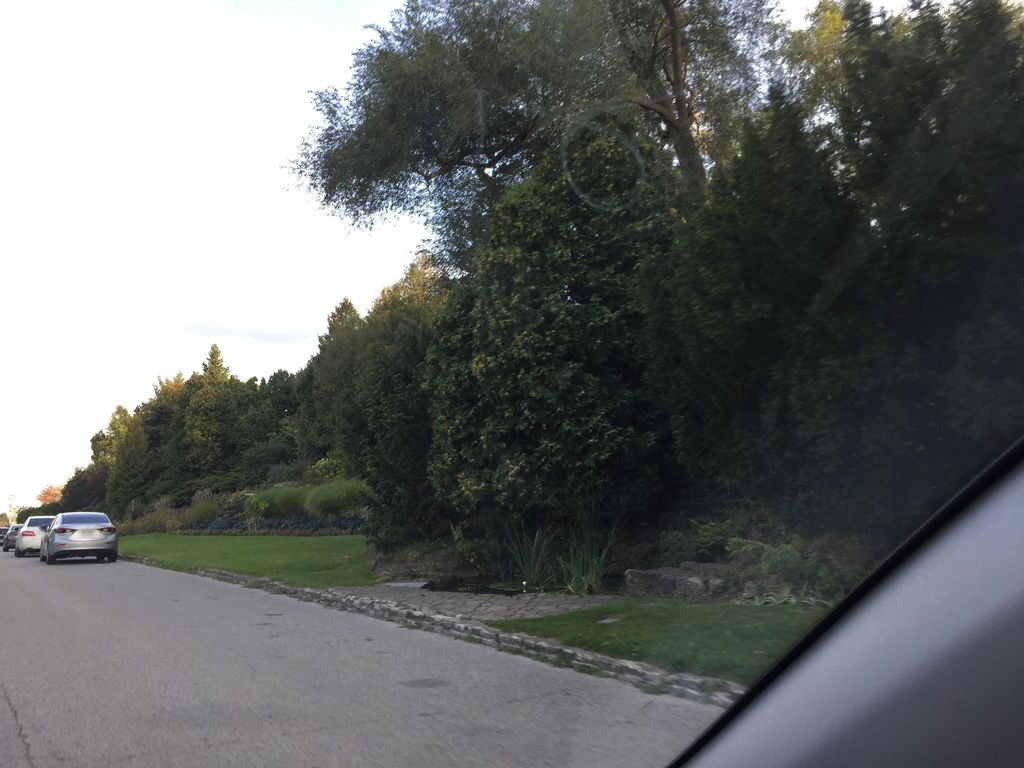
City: kitchener-waterloo